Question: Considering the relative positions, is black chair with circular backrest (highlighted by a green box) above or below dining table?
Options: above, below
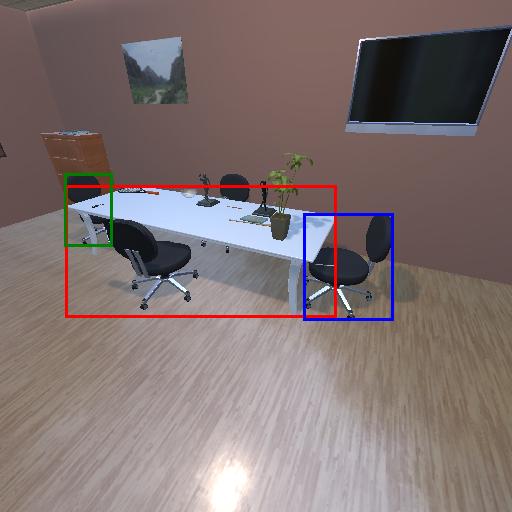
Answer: above